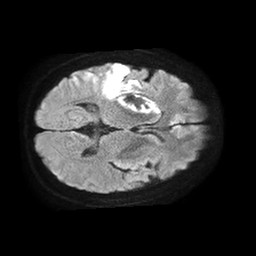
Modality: TRACE
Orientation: axial
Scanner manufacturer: philips
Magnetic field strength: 1.5 T
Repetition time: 4.6 s
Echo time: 0.08517 s